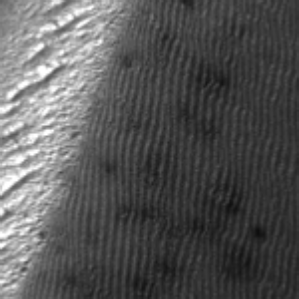
Label: frost